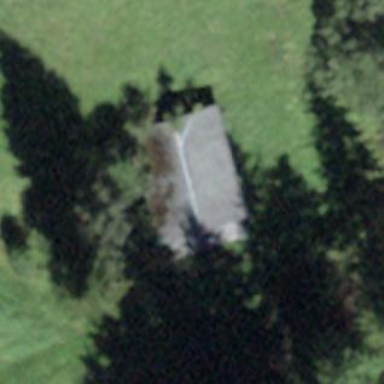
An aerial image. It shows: Barn.